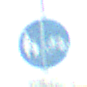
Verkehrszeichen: GetrennterRadUndGehwegRadwegRechts
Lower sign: BesondereFahrzeugeUndTransportgueter13
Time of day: Night
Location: Outdoor (Nature)
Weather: Clear
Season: NotSpecified
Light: Natural